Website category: sports
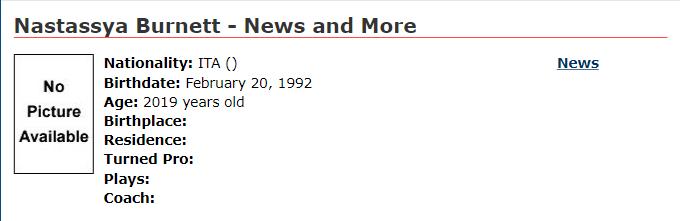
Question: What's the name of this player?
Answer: Nastassya Burnett

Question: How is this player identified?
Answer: Nastassya Burnett

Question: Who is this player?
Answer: Nastassya Burnett

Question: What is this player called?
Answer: Nastassya Burnett

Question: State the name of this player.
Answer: Nastassya Burnett

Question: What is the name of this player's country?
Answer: ITA

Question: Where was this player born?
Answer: ITA

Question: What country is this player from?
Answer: ITA

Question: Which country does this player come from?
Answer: ITA

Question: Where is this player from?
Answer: ITA

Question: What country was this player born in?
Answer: ITA

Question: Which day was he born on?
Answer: February 20, 1992

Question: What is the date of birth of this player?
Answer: February 20, 1992

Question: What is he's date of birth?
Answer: February 20, 1992

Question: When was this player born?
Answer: February 20, 1992

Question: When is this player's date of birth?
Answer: February 20, 1992

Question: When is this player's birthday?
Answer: February 20, 1992

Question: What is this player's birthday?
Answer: February 20, 1992

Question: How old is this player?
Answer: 2019 years old

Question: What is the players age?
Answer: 2019 years old

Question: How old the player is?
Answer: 2019 years old

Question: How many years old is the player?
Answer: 2019 years old